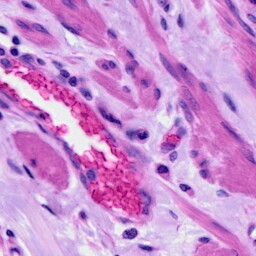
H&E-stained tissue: Ovarian